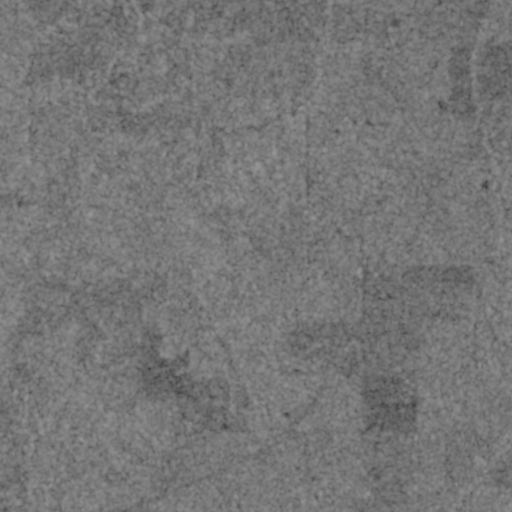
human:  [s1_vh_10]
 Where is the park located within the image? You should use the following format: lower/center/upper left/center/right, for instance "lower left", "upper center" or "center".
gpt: The park is located in the upper center of the image.
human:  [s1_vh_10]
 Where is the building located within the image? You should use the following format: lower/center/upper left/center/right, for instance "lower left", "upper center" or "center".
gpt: There is no building in the image.

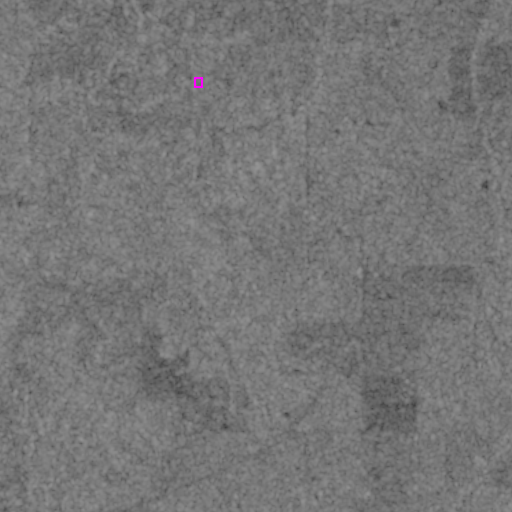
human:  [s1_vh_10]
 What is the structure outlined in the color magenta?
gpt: The structure outlined in magenta is a park.
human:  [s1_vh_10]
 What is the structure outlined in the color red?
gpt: There is no red outline.